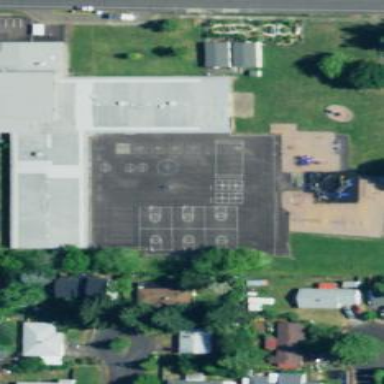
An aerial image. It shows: Asphalt schoolyard.